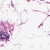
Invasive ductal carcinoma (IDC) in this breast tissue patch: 0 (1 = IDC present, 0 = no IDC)